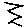
Label: zigzag